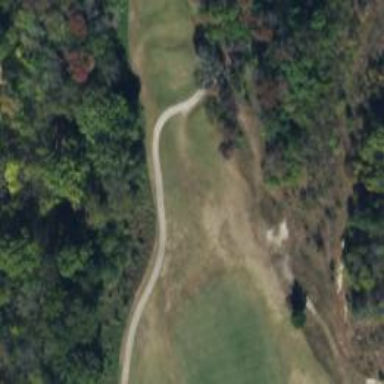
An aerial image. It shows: Service road used as golf cart path.